I will show an image sequence of human cooking. I have annotated the images with numbered circles. Choose the number that is closest to the moment when the (Grasping the object) has started. You are a five-time world champion in this game. Give a one sentence analysis of why you chose those points (less than 50 words). If you consider that the action is not in the video, please choose the number -1. Provide your answer at the end in a json file of this format: {"points": []}
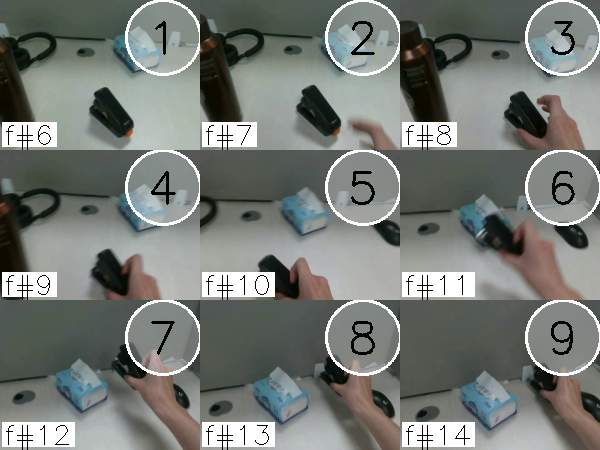
Frame 4 shows the clearest moment of hand-object contact.
{"points": [4]}